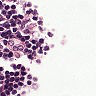
Metastatic tissue present: no